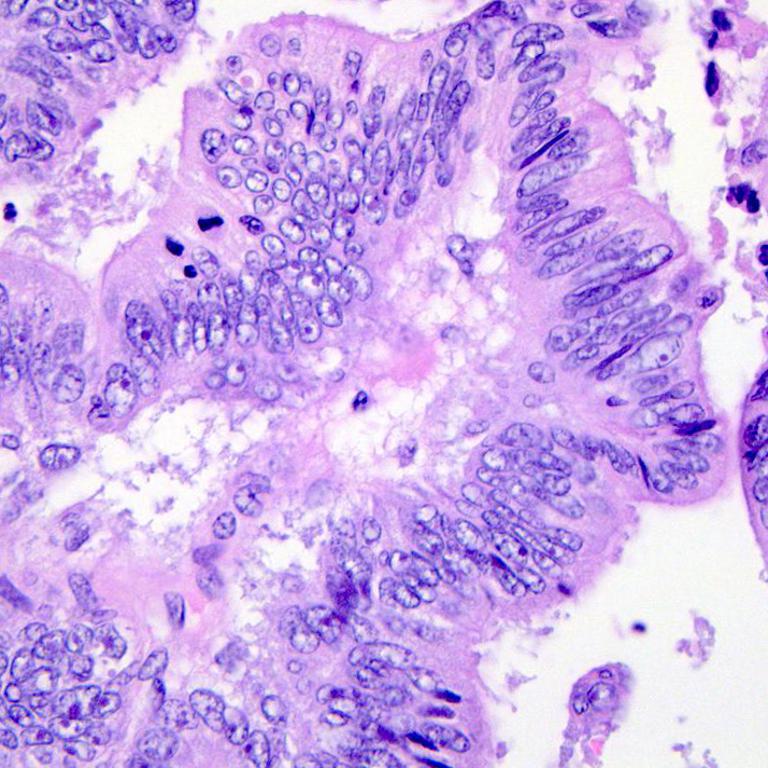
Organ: colon
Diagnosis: adenocarcinomas